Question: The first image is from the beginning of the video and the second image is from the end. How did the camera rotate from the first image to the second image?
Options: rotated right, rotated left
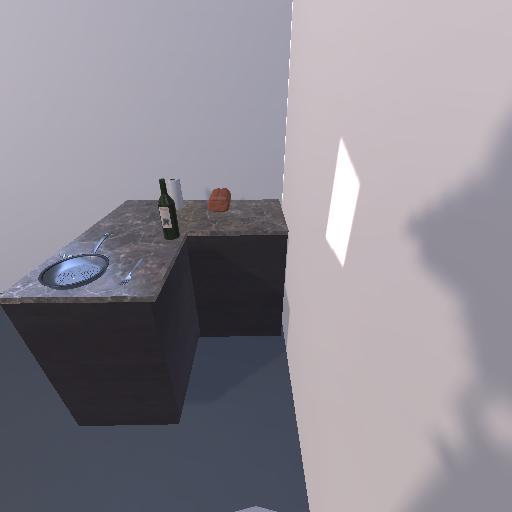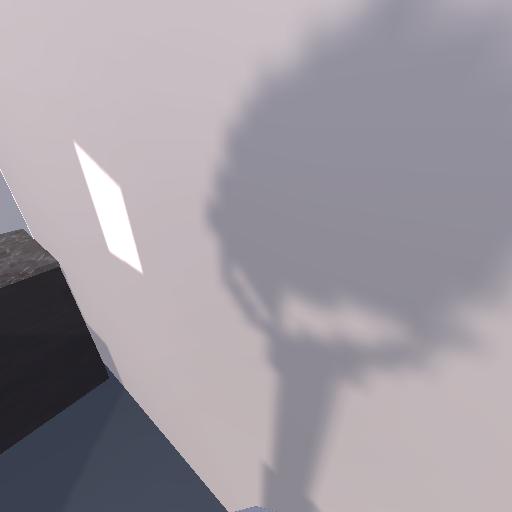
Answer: rotated right